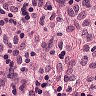
Metastatic tissue present: no